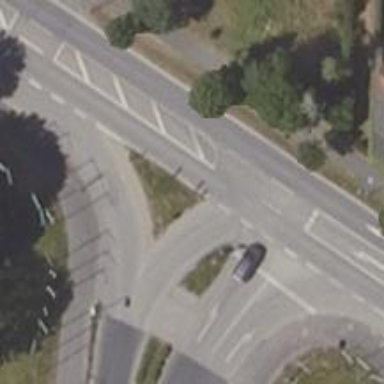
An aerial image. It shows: Primary road with asphalt surface.